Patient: sex F, age 63
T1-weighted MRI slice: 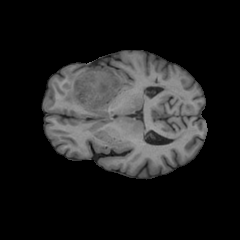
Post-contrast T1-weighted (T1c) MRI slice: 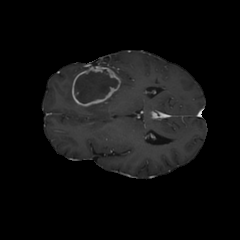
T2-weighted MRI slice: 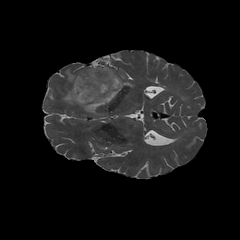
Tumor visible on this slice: yes
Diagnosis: Glioblastoma, IDH-wildtype
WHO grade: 4